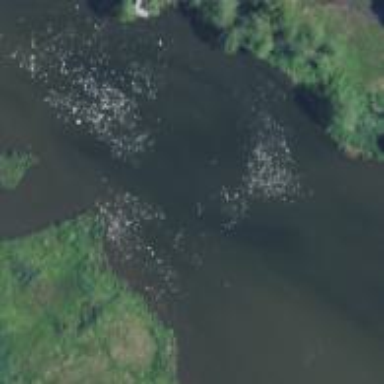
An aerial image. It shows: Beautiful river scene.